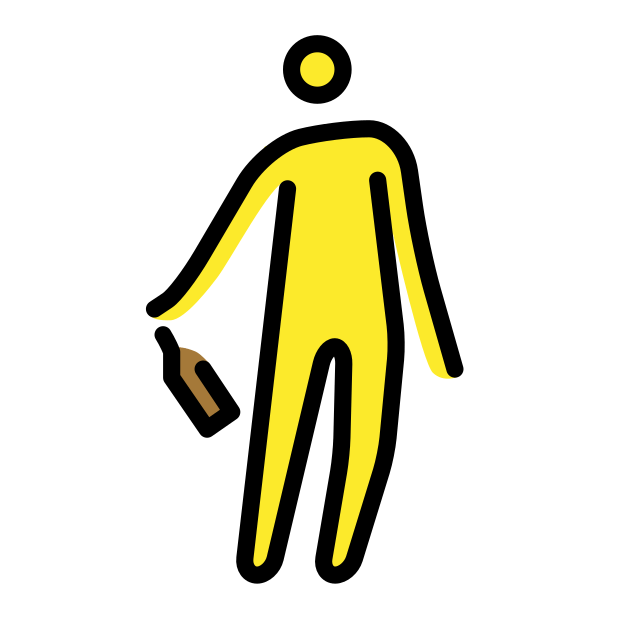
drunk person